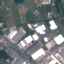
Label: Industrial